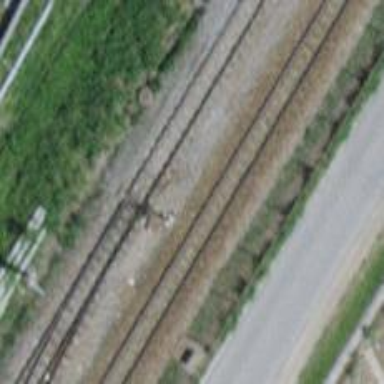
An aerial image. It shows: Railway switch.